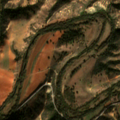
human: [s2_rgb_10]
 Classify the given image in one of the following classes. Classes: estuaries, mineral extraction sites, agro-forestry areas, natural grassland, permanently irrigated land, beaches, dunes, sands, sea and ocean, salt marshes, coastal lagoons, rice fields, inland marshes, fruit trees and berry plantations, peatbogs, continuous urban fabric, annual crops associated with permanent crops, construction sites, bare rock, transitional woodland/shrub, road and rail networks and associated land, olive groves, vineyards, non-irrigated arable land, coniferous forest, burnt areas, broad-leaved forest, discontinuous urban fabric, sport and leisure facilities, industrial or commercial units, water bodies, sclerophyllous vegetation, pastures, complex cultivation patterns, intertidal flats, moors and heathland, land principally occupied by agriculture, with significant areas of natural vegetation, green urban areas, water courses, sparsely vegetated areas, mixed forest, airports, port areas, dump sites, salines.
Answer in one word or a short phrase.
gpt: land principally occupied by agriculture, with significant areas of natural vegetation, transitional woodland/shrub